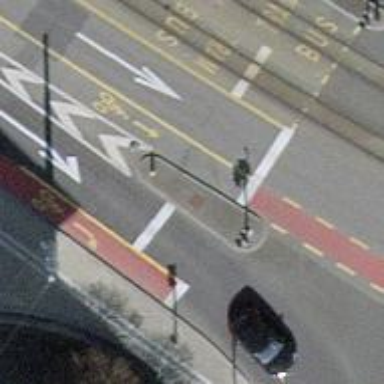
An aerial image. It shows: Road with traffic signals.